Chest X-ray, AP view. Patient: 49 years old, sex M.
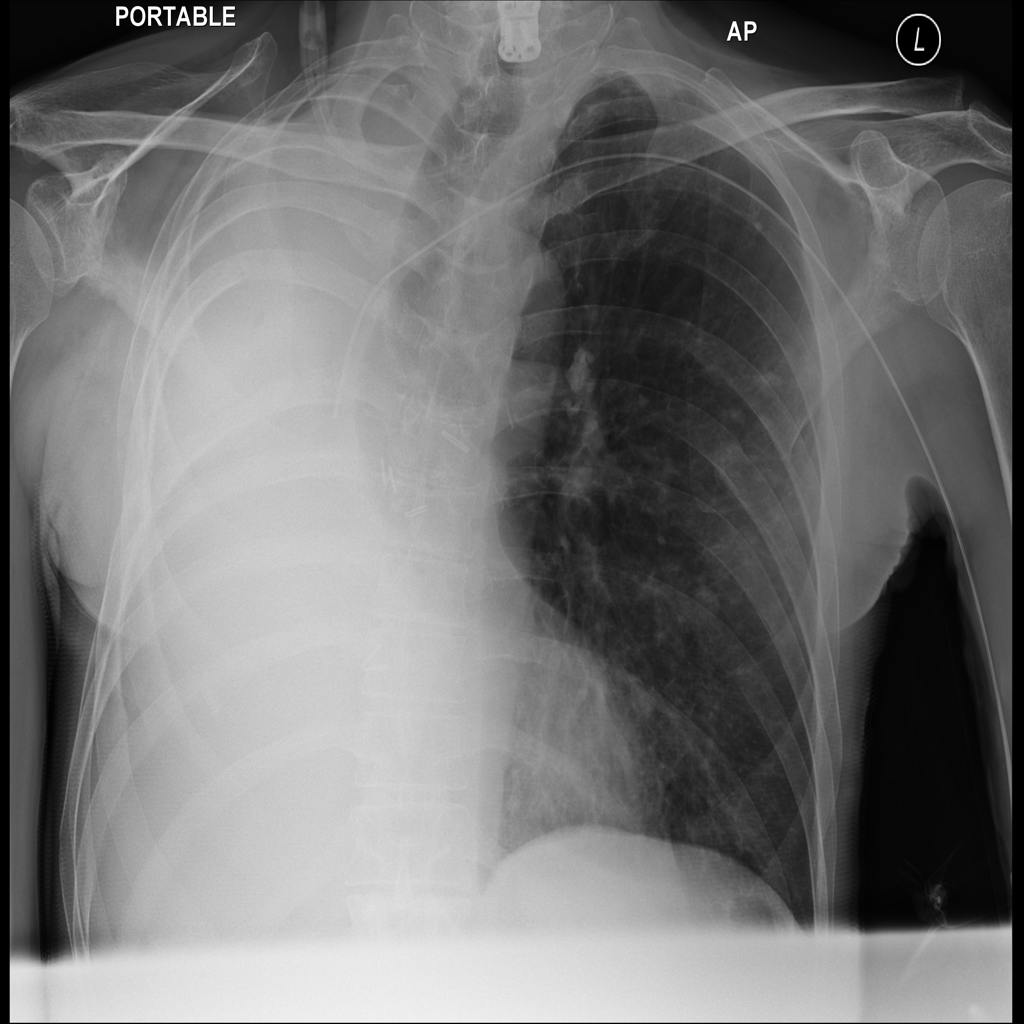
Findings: Nodule